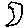
Label: moon